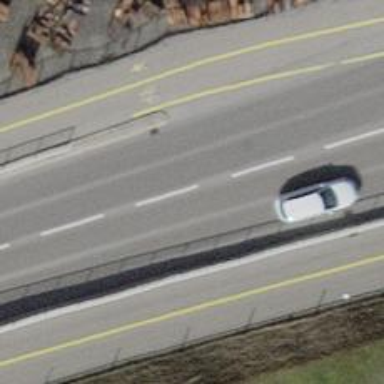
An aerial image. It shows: Primary highway with asphalt surface and cycle track alongside.